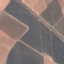
Land use / land cover class: PermanentCrop